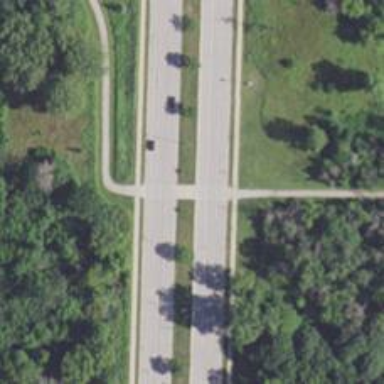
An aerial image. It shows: Asphalt path on traffic island.